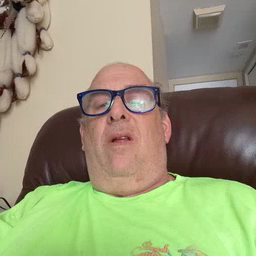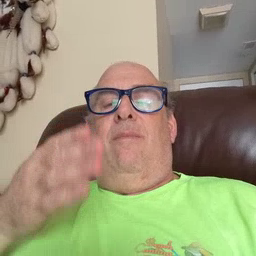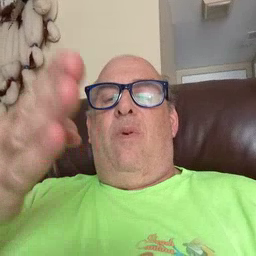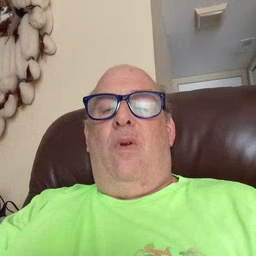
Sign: boat